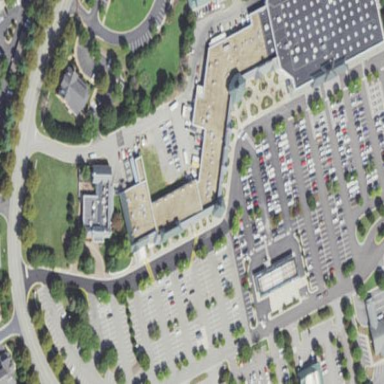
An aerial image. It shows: Retail area.